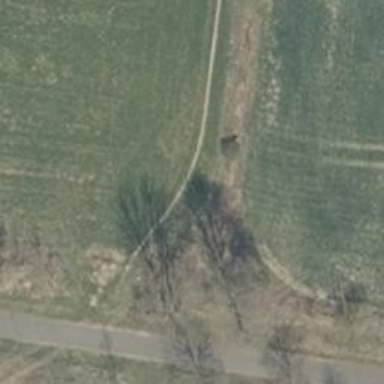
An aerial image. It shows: Path.